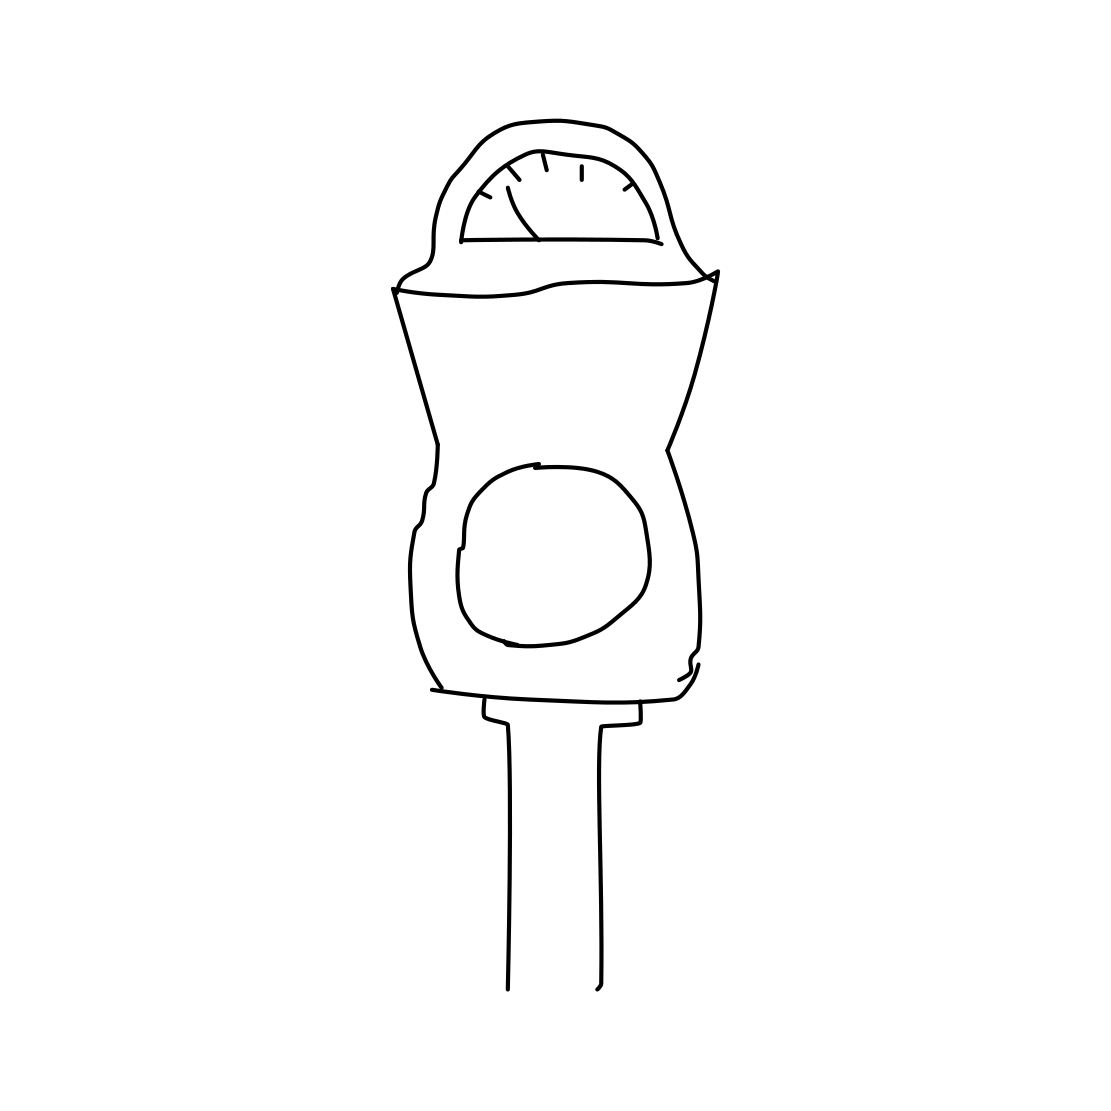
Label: parking meter